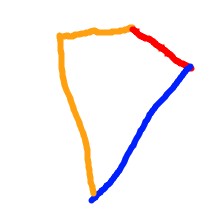
Shape: kite